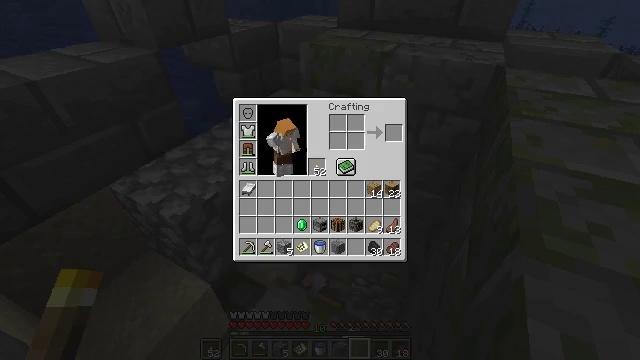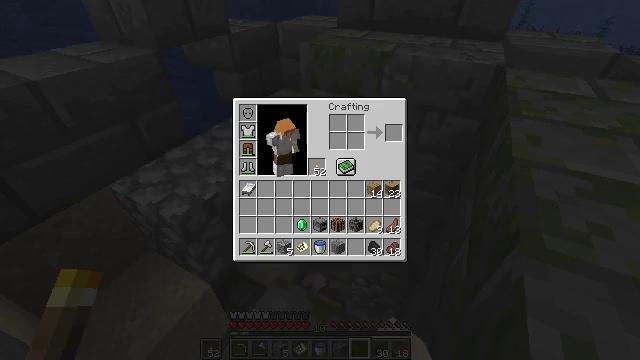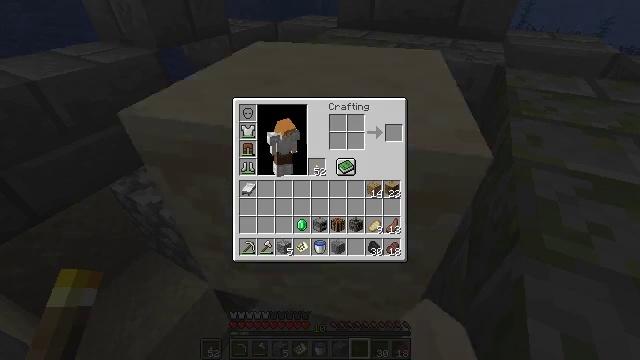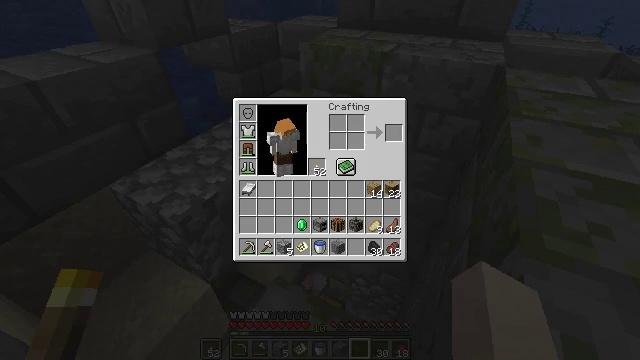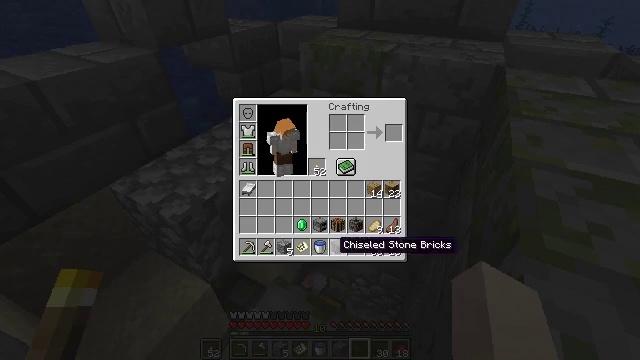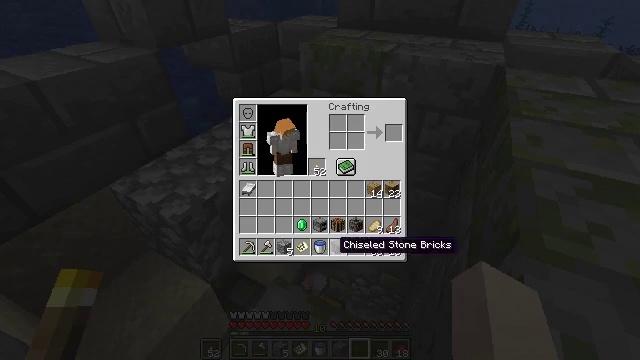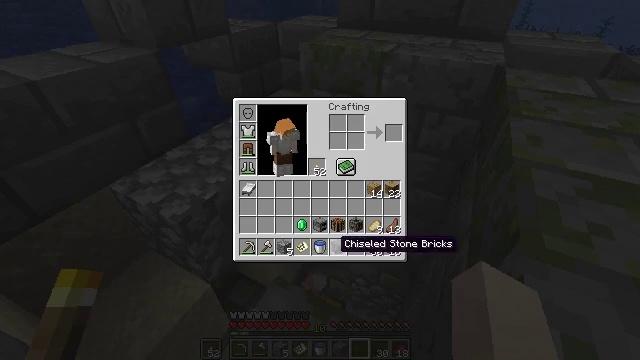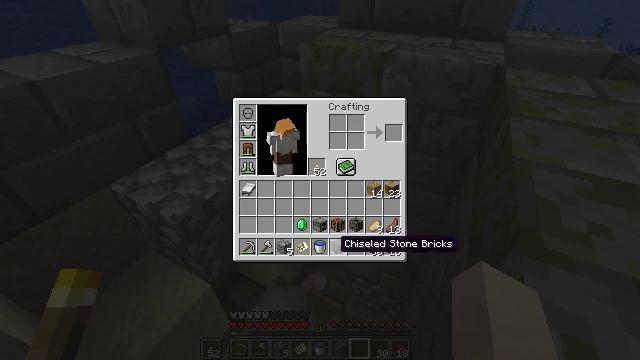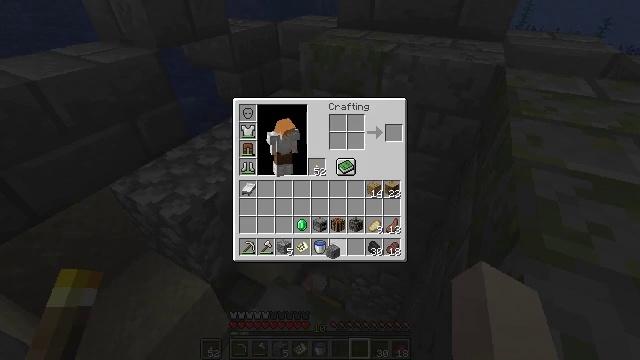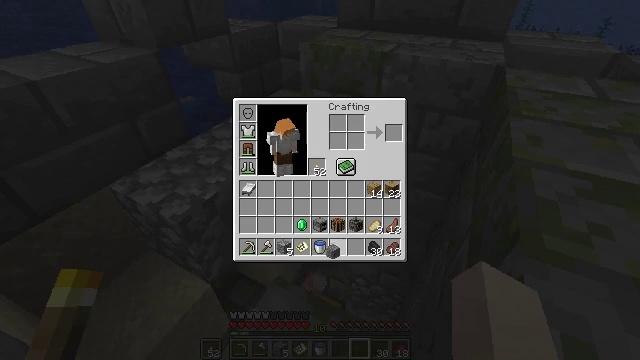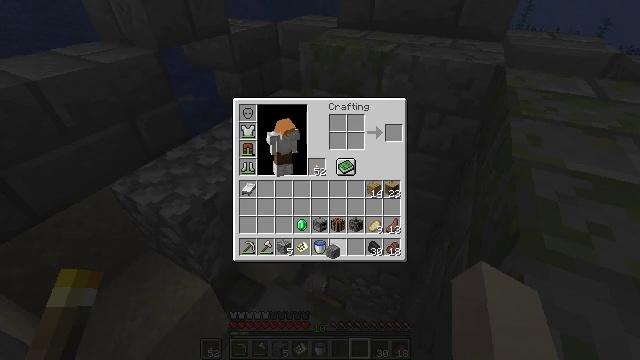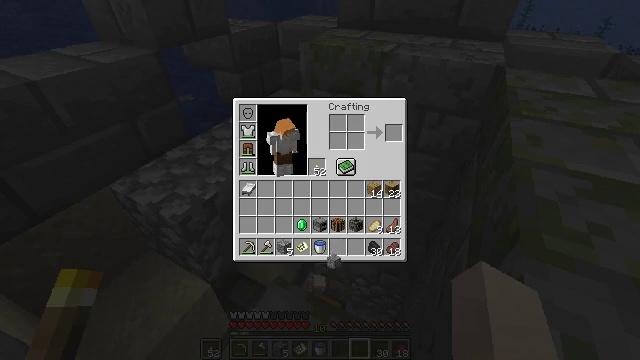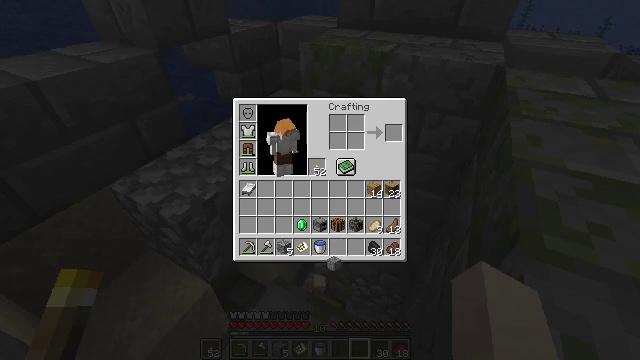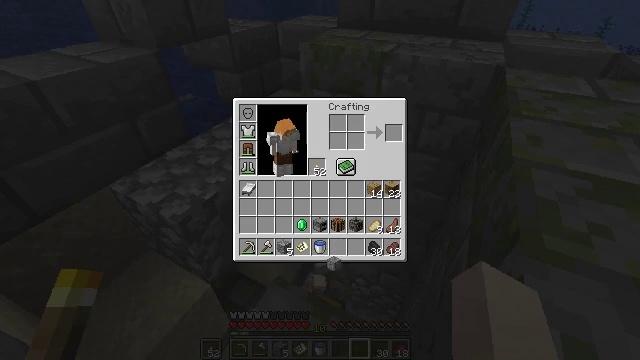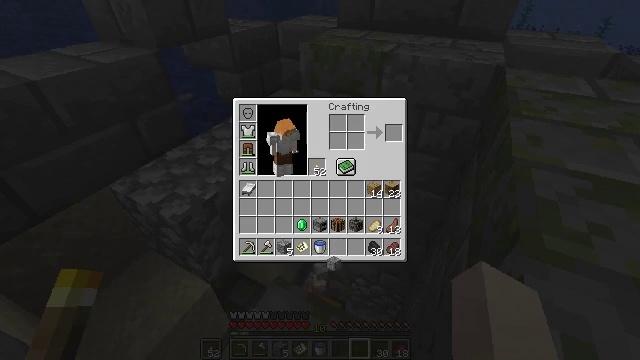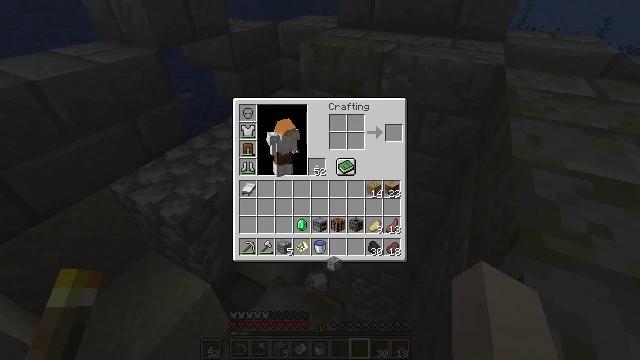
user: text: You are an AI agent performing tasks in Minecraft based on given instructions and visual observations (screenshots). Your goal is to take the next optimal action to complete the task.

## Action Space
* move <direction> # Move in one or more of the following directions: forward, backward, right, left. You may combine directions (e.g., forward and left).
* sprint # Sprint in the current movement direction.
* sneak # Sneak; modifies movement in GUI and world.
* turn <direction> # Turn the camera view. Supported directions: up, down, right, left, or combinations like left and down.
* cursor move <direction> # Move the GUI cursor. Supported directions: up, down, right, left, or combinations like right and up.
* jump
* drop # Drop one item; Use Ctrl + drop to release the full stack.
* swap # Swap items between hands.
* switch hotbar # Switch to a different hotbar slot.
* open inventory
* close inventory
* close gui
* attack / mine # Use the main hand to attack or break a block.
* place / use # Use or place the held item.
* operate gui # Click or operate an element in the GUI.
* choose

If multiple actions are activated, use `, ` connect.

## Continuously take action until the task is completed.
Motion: motion action
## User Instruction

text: Remove chiseled stone bricks from the inventory.
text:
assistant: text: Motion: open gui
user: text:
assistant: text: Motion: no_op
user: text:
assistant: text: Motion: no_op
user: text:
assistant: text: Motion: no_op
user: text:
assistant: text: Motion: no_op
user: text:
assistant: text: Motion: no_op
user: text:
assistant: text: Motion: no_op
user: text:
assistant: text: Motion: operate gui
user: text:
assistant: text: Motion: operate gui
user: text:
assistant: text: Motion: no_op
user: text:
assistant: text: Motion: cursor move down
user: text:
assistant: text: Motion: no_op
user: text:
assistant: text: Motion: operate gui
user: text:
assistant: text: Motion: operate gui
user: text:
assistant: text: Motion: operate gui
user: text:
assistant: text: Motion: no_op
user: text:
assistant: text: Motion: no_op
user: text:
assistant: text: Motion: no_op
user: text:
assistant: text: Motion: no_op
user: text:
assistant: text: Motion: no_op
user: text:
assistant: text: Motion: no_op